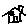
Label: house